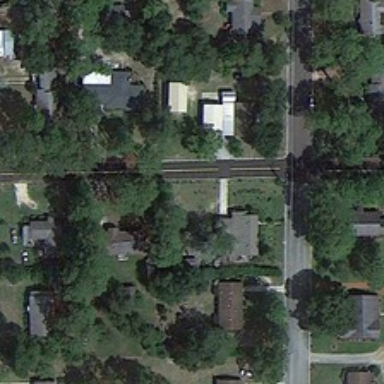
Surrounded by trees  the houses with gardens are located in the blocks .